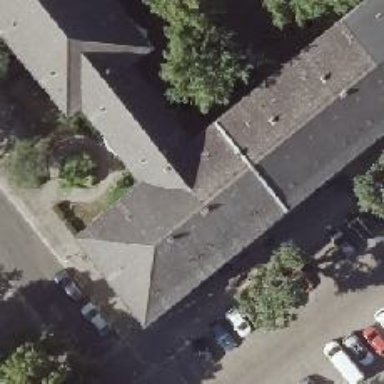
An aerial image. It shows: Building with ridged roof.